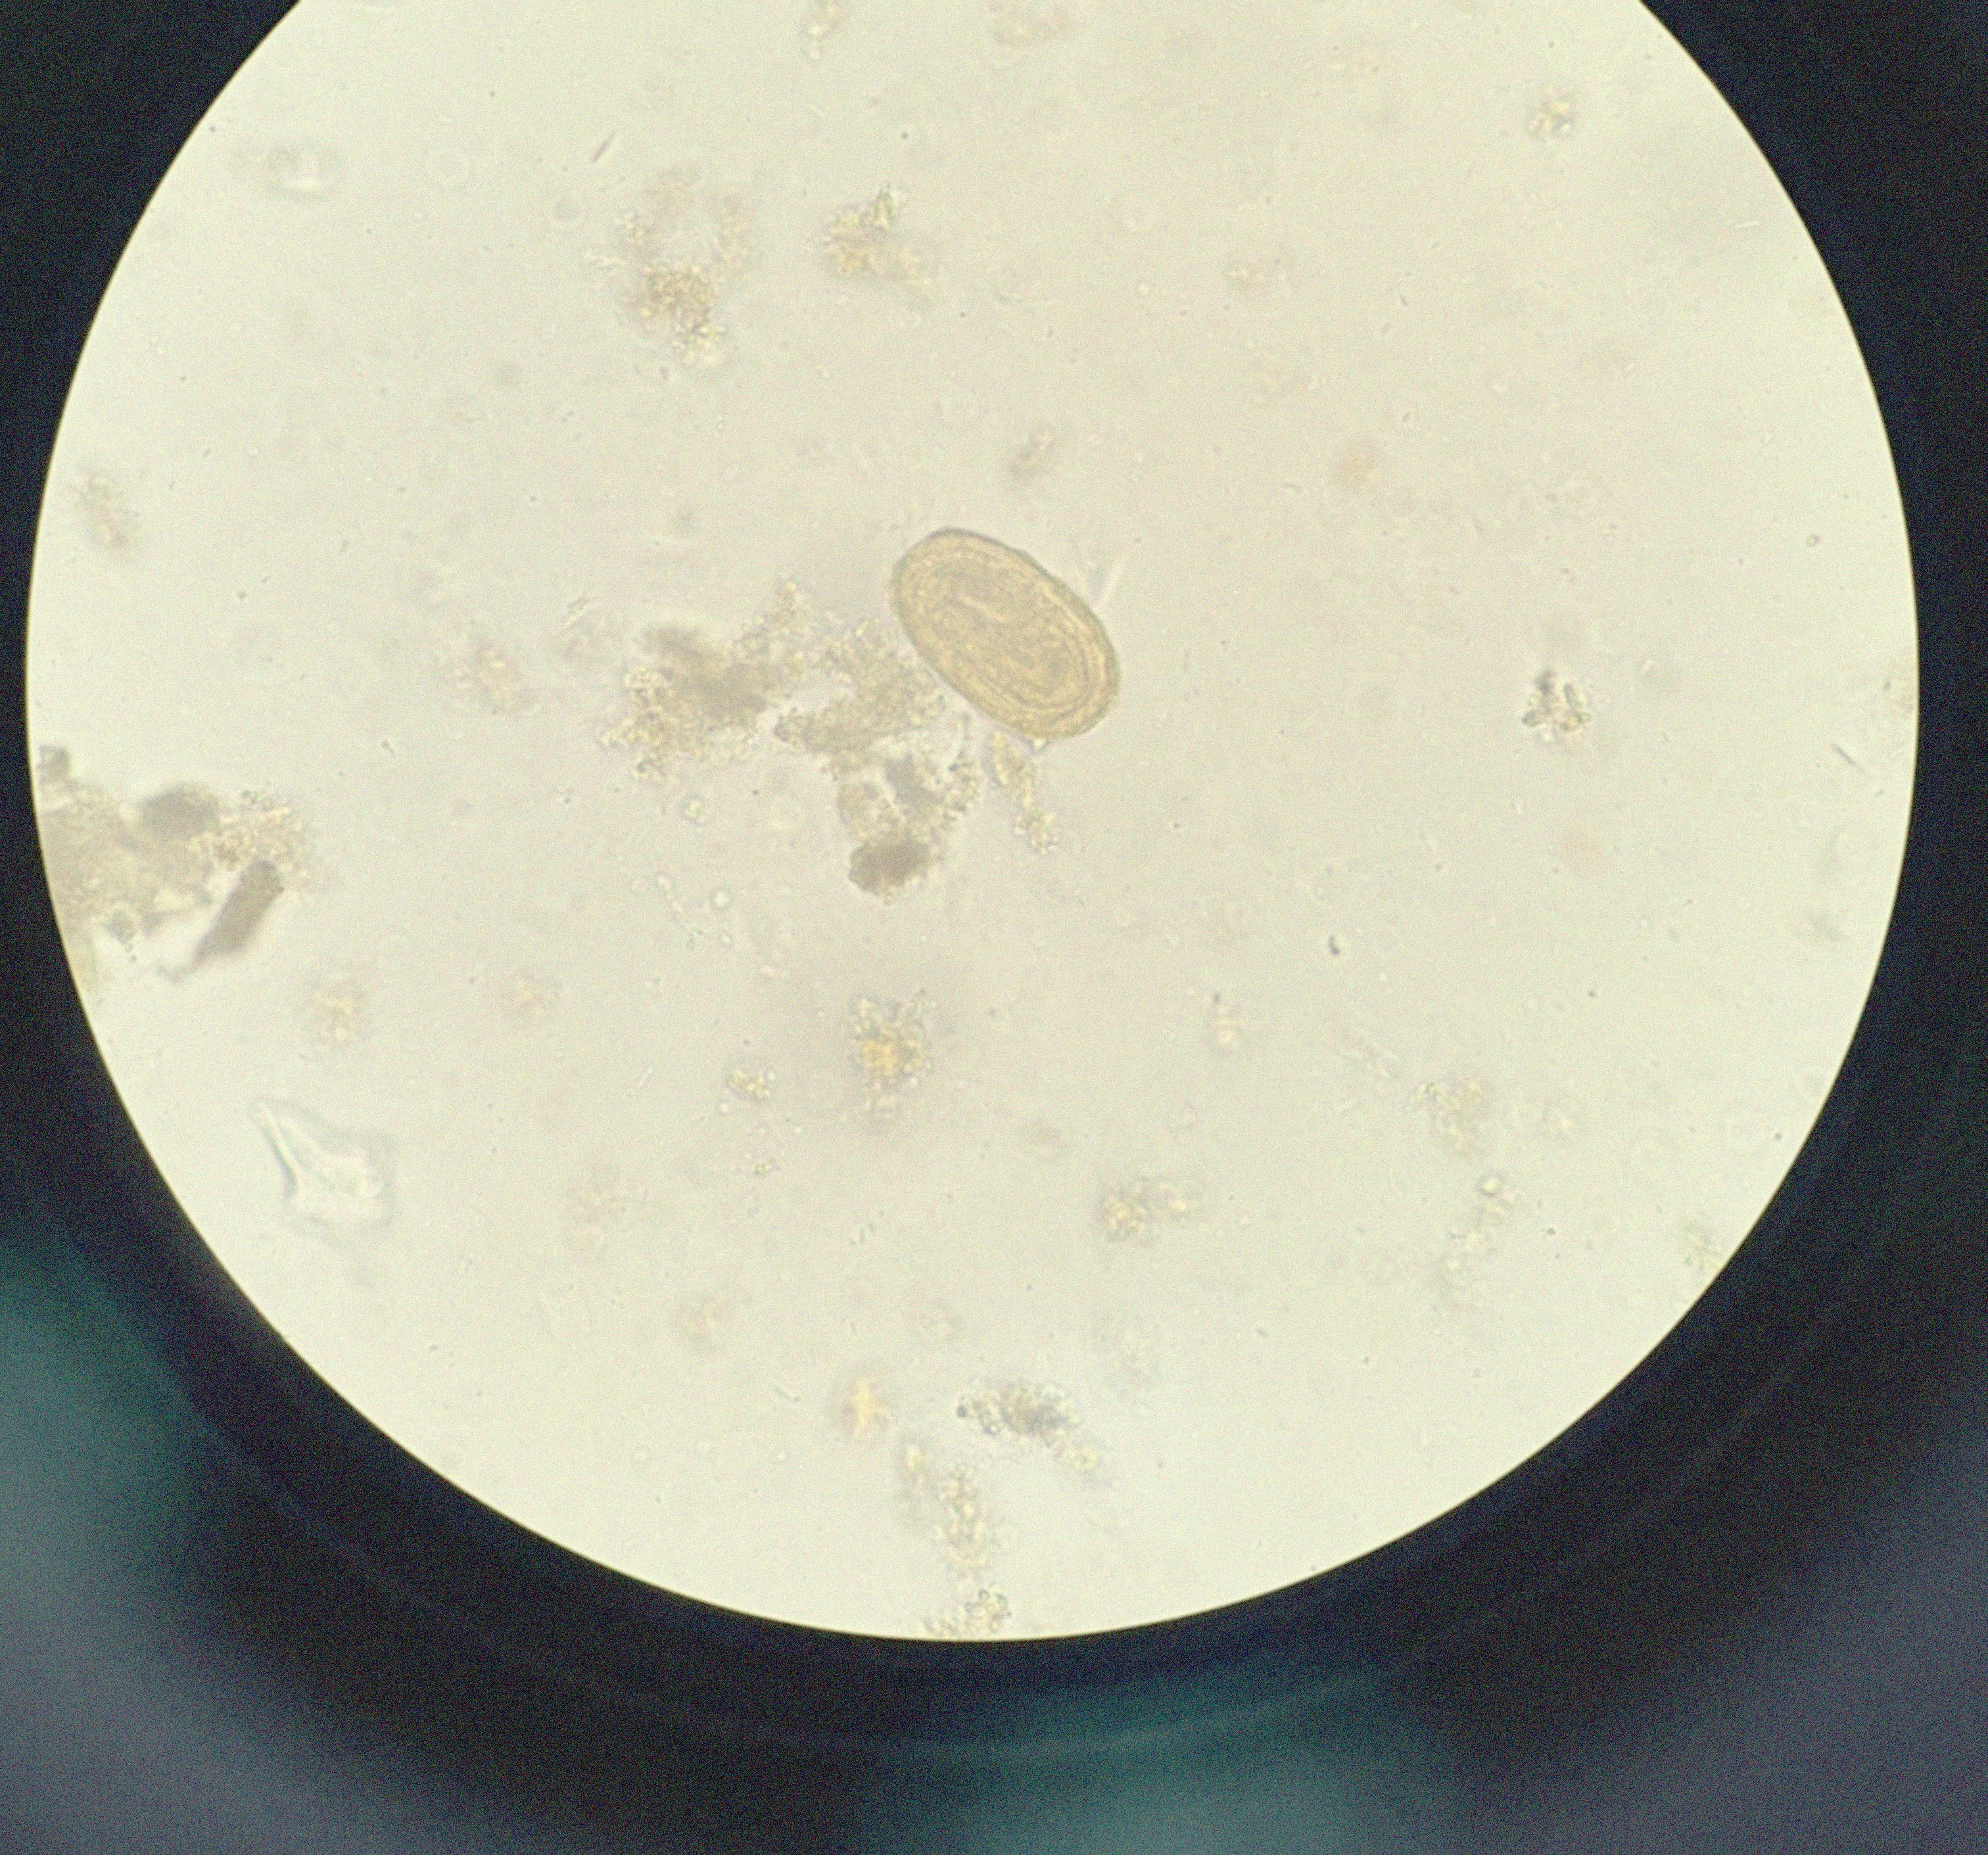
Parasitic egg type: Ascaris lumbricoides